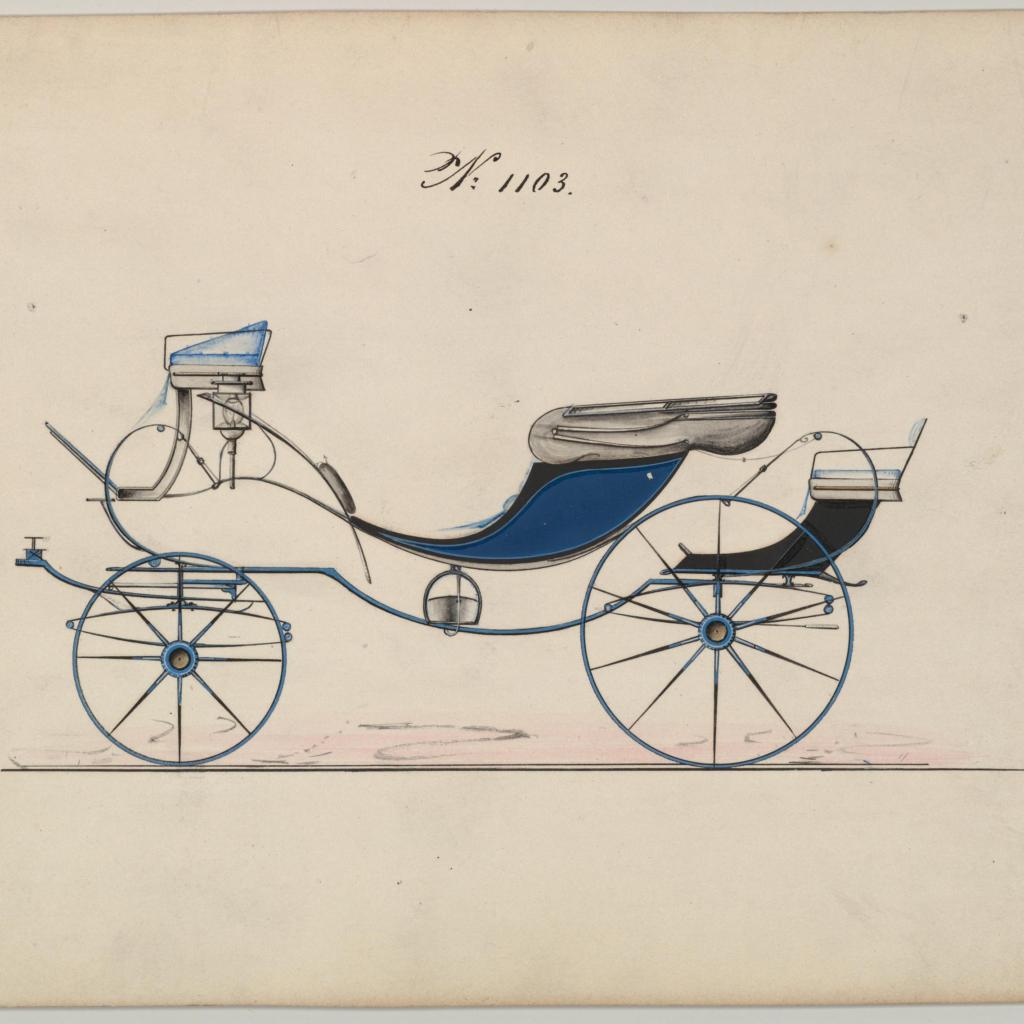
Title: Design for Eight Spring Victoria, no. 1103
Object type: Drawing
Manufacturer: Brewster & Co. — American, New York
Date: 1850–74
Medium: Pen and black ink, watercolor and gouache with gum arabic
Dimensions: sheet: 6 5/8 x 9 5/8 in. (16.8 x 24.4 cm)
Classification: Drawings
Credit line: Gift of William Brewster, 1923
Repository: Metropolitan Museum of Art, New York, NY